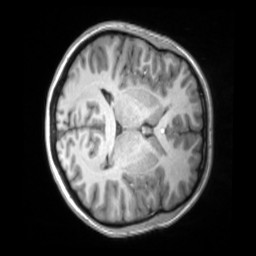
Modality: T1w
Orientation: axial
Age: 22
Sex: female
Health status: ill
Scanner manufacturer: siemens
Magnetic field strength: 3 T
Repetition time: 2.2 s
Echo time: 0.00157 s